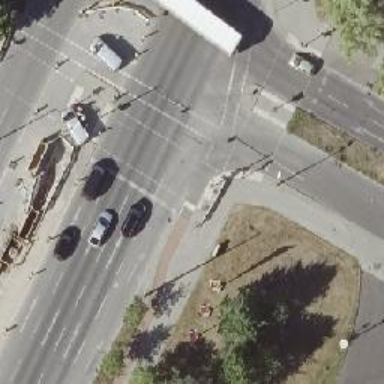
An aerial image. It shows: Footway crossing with traffic signals and island.